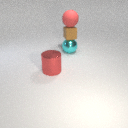
large red rubber sphere above large cyan metal sphere